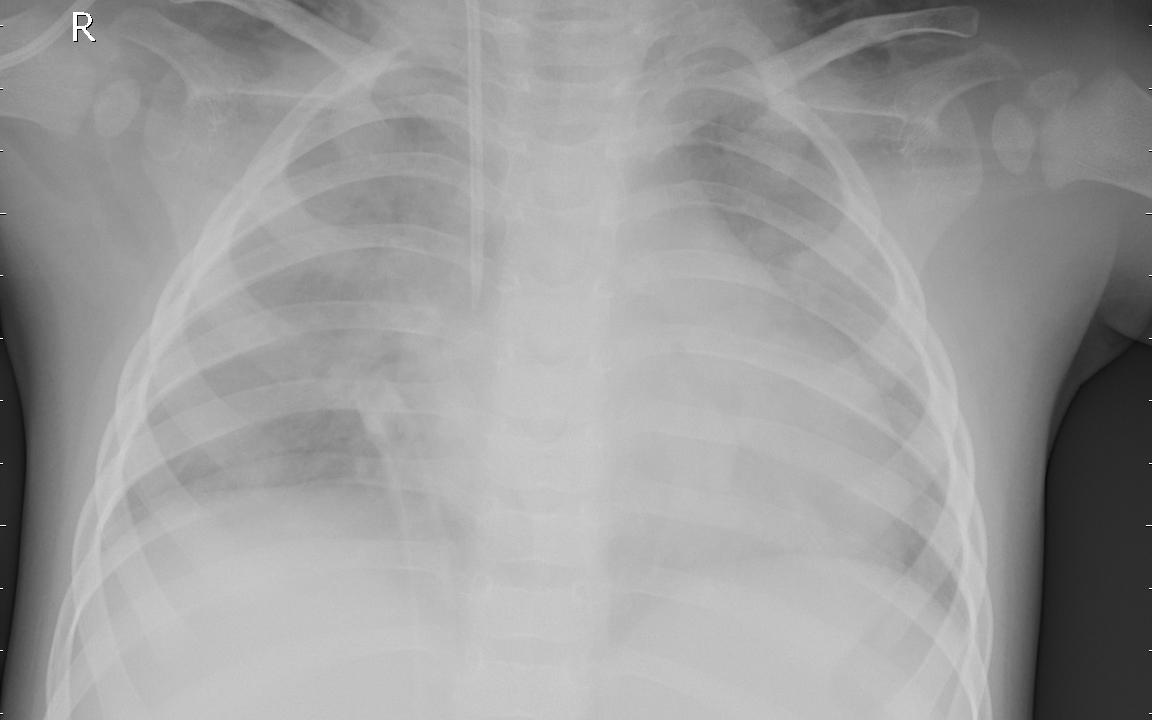
Diagnosis: PNEUMONIA